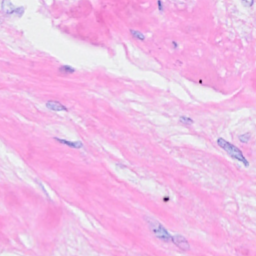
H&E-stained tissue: Breast